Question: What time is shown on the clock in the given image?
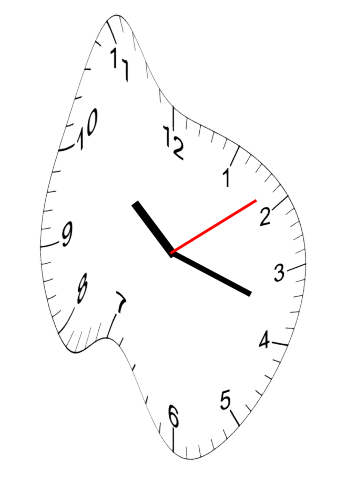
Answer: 10:18:09